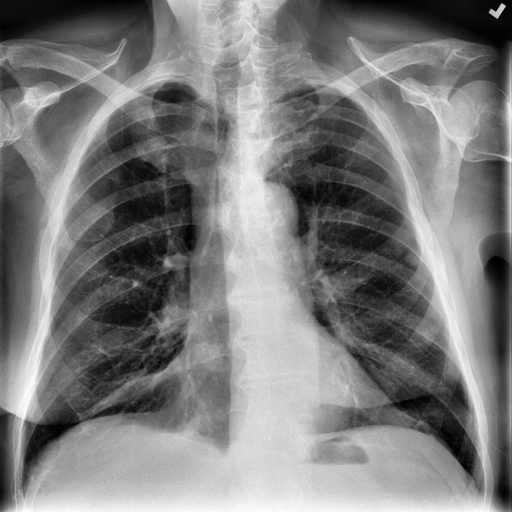
Finding: NORMAL